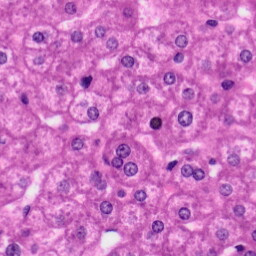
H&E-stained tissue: Liver